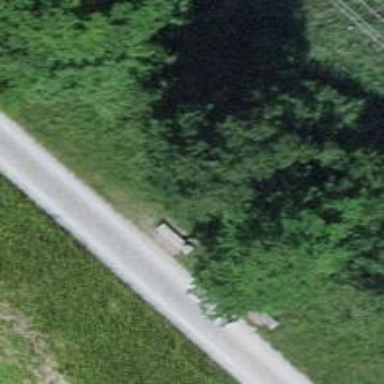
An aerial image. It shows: Brown bench in the vicinity.